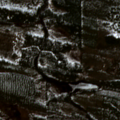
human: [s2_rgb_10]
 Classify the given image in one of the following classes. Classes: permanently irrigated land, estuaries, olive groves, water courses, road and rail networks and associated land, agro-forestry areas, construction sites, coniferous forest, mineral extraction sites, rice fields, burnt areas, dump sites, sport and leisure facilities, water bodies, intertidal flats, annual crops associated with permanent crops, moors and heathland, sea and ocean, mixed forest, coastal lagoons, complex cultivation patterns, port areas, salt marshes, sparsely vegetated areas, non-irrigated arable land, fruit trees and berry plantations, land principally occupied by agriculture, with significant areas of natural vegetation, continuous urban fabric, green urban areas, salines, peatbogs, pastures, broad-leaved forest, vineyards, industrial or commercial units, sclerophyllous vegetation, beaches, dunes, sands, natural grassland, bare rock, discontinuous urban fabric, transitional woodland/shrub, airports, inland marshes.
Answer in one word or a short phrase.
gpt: coniferous forest, transitional woodland/shrub